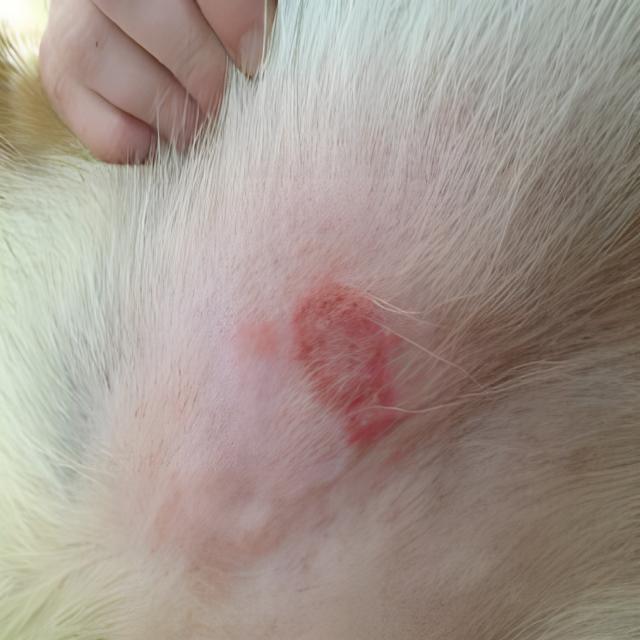
Canine ringworm (Dermatophytosis) — fungal infection caused by Microsporum or Trichophyton. Presents with circular alopecia, scaling, crusting, and broken hairs.